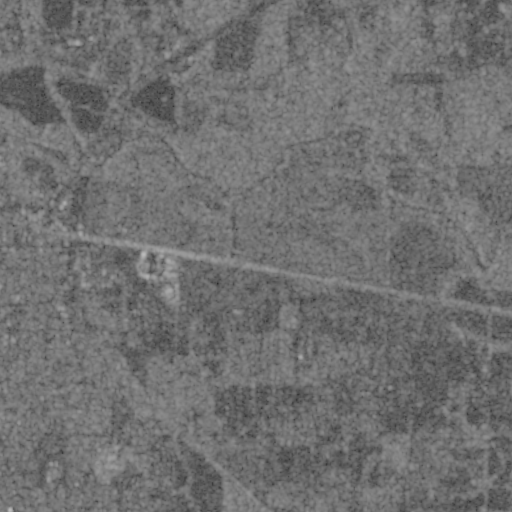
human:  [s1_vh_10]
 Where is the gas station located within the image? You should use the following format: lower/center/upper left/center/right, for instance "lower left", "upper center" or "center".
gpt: The gas station is located in the upper left of the image.
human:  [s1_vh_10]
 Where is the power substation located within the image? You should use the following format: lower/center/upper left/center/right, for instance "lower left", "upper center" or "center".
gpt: The power substation is located in the center left of the image.
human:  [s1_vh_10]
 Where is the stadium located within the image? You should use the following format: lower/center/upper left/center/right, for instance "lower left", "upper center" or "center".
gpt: The stadium is located in the lower left of the image.
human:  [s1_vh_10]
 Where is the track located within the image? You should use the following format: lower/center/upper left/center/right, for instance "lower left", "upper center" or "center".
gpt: The track is located in the lower left of the image.
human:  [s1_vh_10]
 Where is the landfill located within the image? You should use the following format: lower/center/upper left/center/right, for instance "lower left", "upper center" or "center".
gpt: There is no landfill in the image.

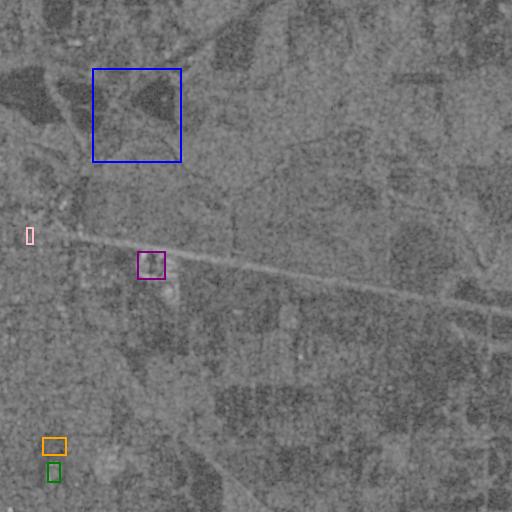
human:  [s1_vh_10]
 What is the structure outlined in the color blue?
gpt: The structure outlined in blue is a park.
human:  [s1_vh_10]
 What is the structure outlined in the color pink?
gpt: The structure outlined in pink is a parking lot.
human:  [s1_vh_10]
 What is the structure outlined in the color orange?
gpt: The structure outlined in orange is a stadium.
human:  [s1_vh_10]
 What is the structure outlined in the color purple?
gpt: The structure outlined in purple is a building.
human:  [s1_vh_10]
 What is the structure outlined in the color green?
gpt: The structure outlined in green is a building.
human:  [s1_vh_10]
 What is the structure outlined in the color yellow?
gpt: There is no yellow outline.